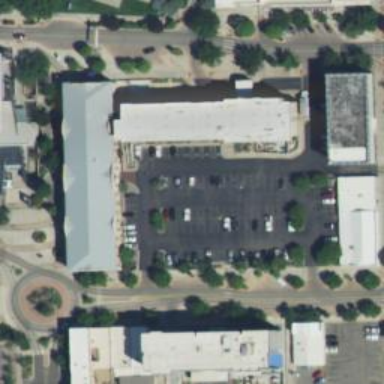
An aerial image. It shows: Parking space is available.